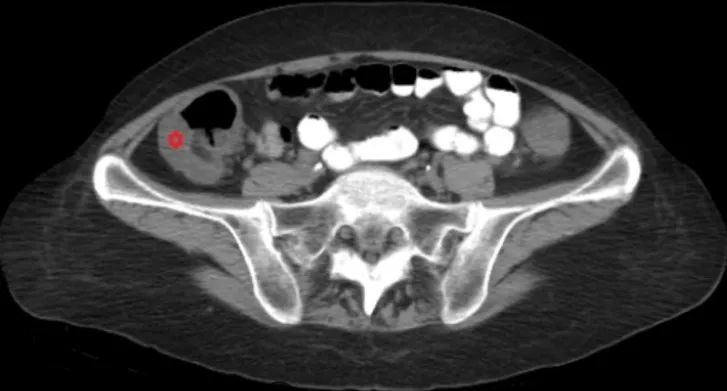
CT scan shows diffuse wall thickening and edema of colon from the right hemicolon to the rectum.
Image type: radiology (ct)